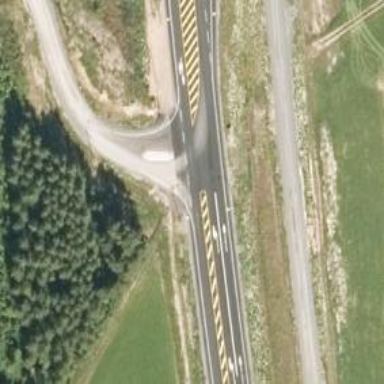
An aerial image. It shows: Trunk highway.